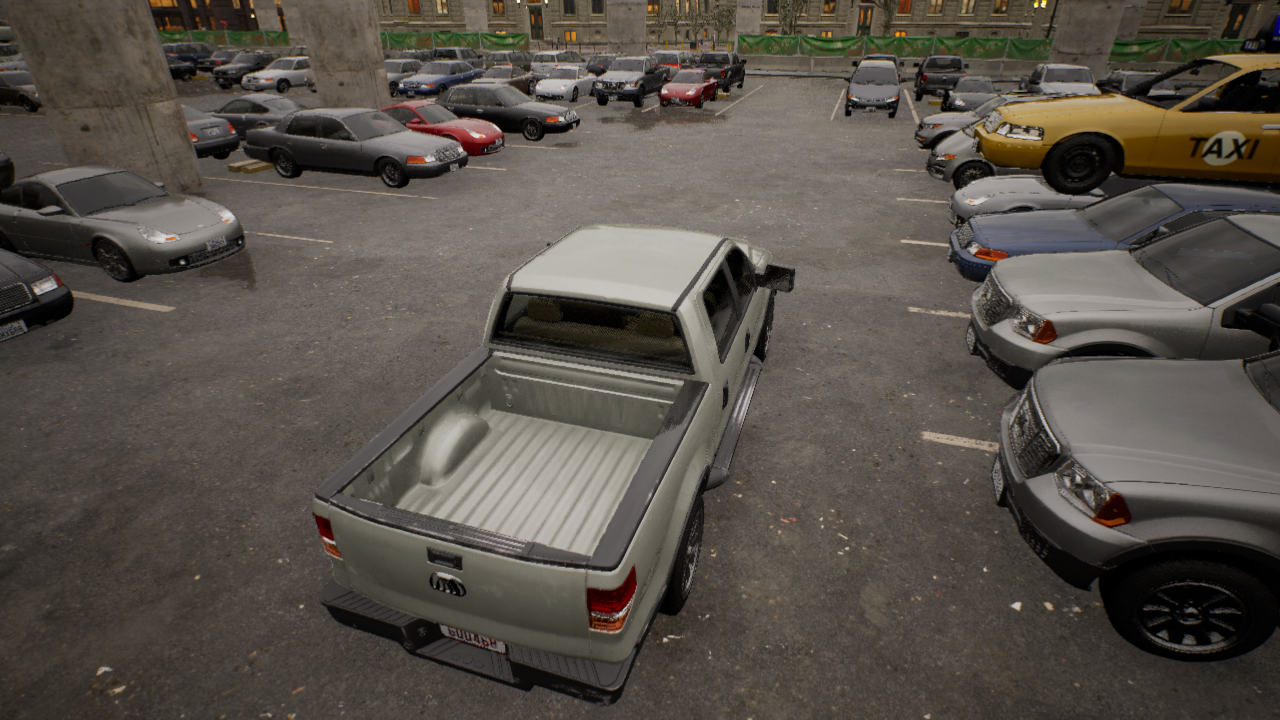
Venue: arterial
Lighting: golden hour
Vehicle rig: pickup